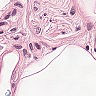
Metastatic tissue present: no